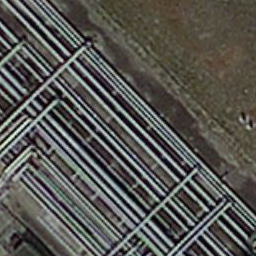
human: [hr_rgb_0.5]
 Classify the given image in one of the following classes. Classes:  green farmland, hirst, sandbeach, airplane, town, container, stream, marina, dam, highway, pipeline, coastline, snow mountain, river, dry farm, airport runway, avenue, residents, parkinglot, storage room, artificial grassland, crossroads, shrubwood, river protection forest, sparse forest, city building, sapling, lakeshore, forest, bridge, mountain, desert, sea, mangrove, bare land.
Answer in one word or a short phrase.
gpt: pipeline